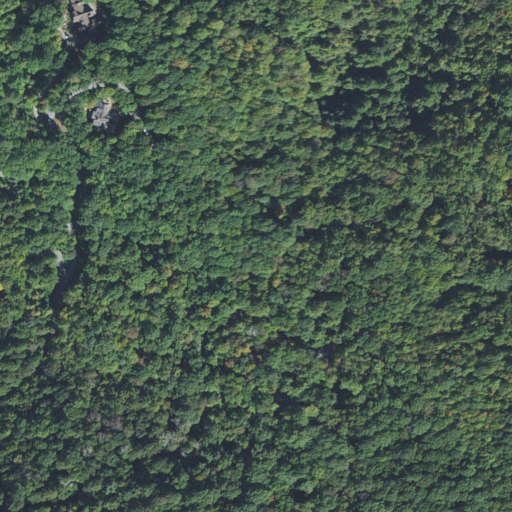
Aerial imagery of ridge(s) in North Carolina named Foxtown Ridge containing deciduous forest and open development